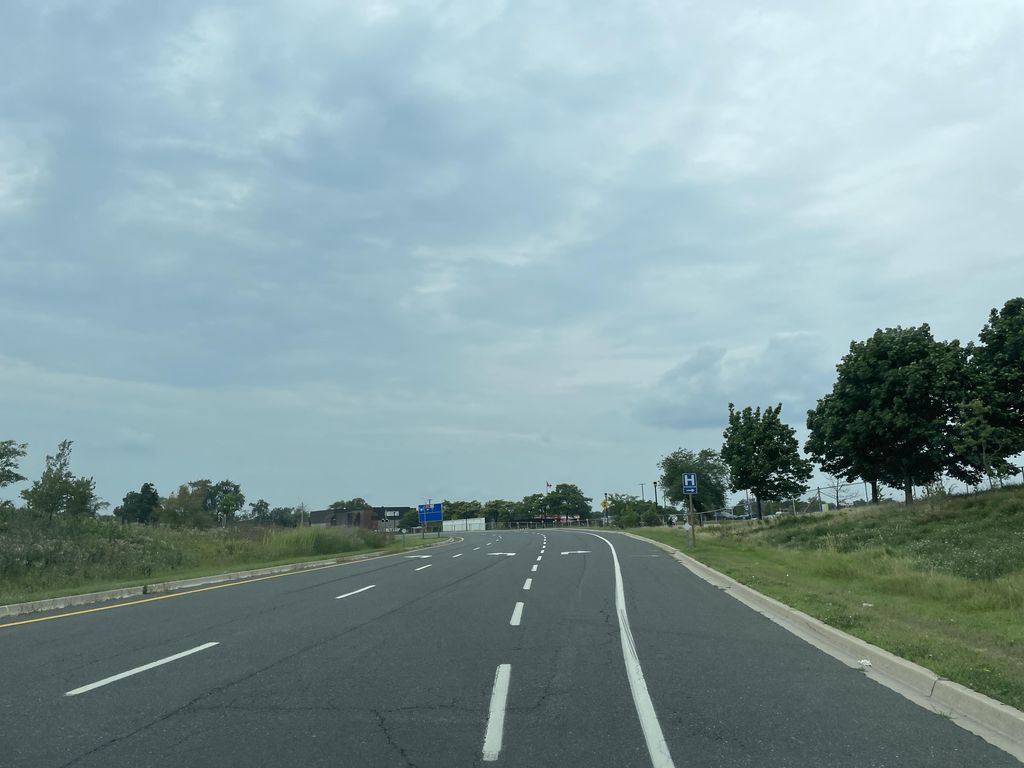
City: hamilton